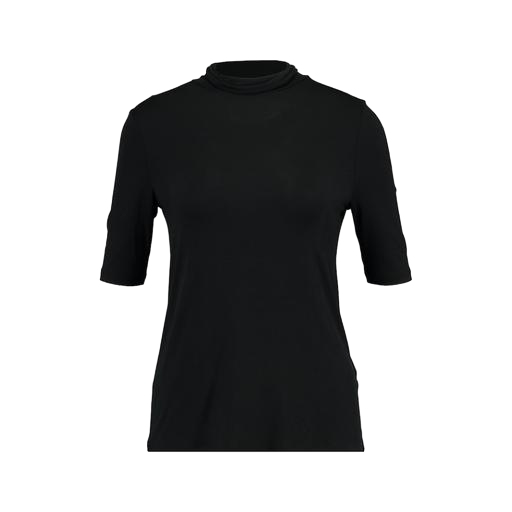
black high neck t-shirt, black polo-neck top, black t-shirt basique jersey, white background